Question: This figure is from the book called PRO JPA :

And the text below this figure is:
> Figure 2-1 shows that for each persistence unit there is an
EntityManagerFactory and that many entity managers can be created from
a single EntityManagerFactory.
So the Persistence class has a static method called createEntityManagerFactory, where you provide a String which is the persistenceUnitName.
1) Does that mean that all the EntityManagers are identically same if they are created with the same persistenceUnitName ?
As far as I know, persistenceUnitName is just the persistence.xml we have in the application, which has some configurations like driver name, username, password, and entity class names.
2) Then what is the Persistence Unit seen in this figure? And how does it configure the EntityManagerFactory?
3) And, what is a PersistenceContext, and how does a Persistence Unit create one, and how is it managed by the EntityManager? Is it created as required by the Persistence Unit itself?
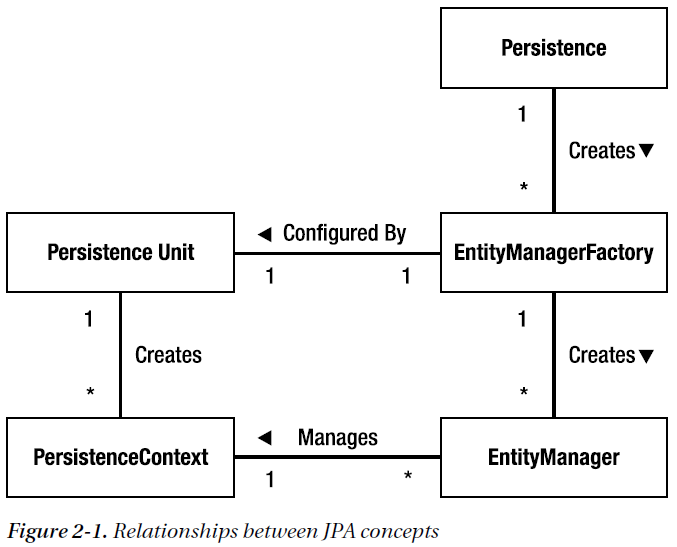
Answer: See my answer to another of your questions :
<URL>. If different 'EntityManager' instances share the same 'persistence unit', each one will have its own in-memory representation of the same database schema state.